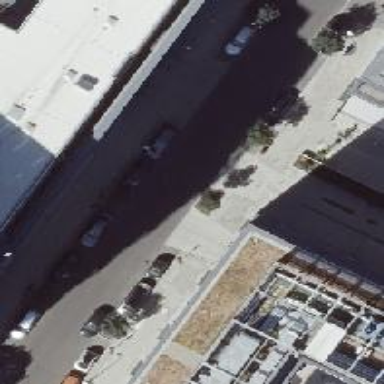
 with separate parking spaces available."